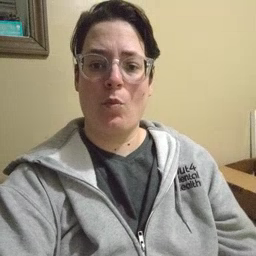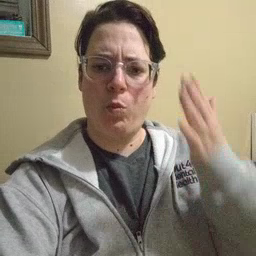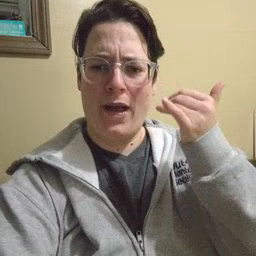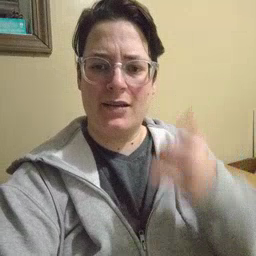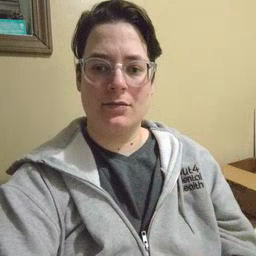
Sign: why